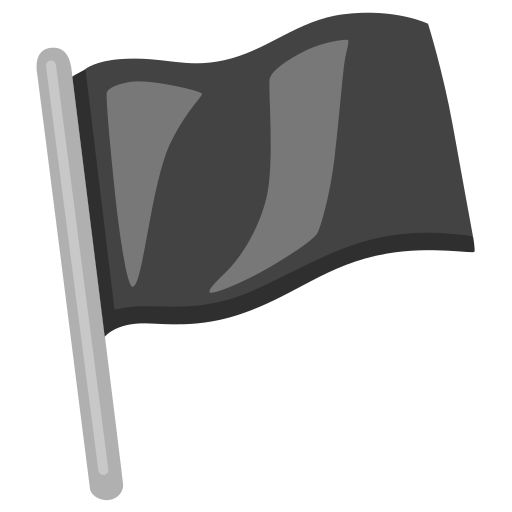
Emoji: 🏴